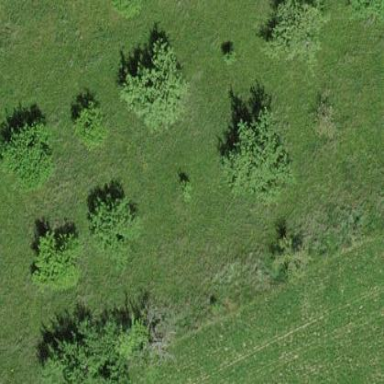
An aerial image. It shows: Orchard.